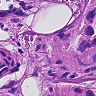
Metastatic tissue present: yes